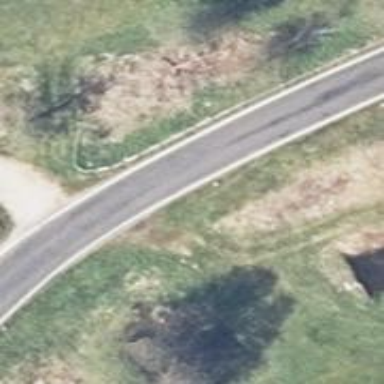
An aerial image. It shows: Track road leading to grass-covered bridge.